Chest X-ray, PA view. Patient: 48 years old, sex F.
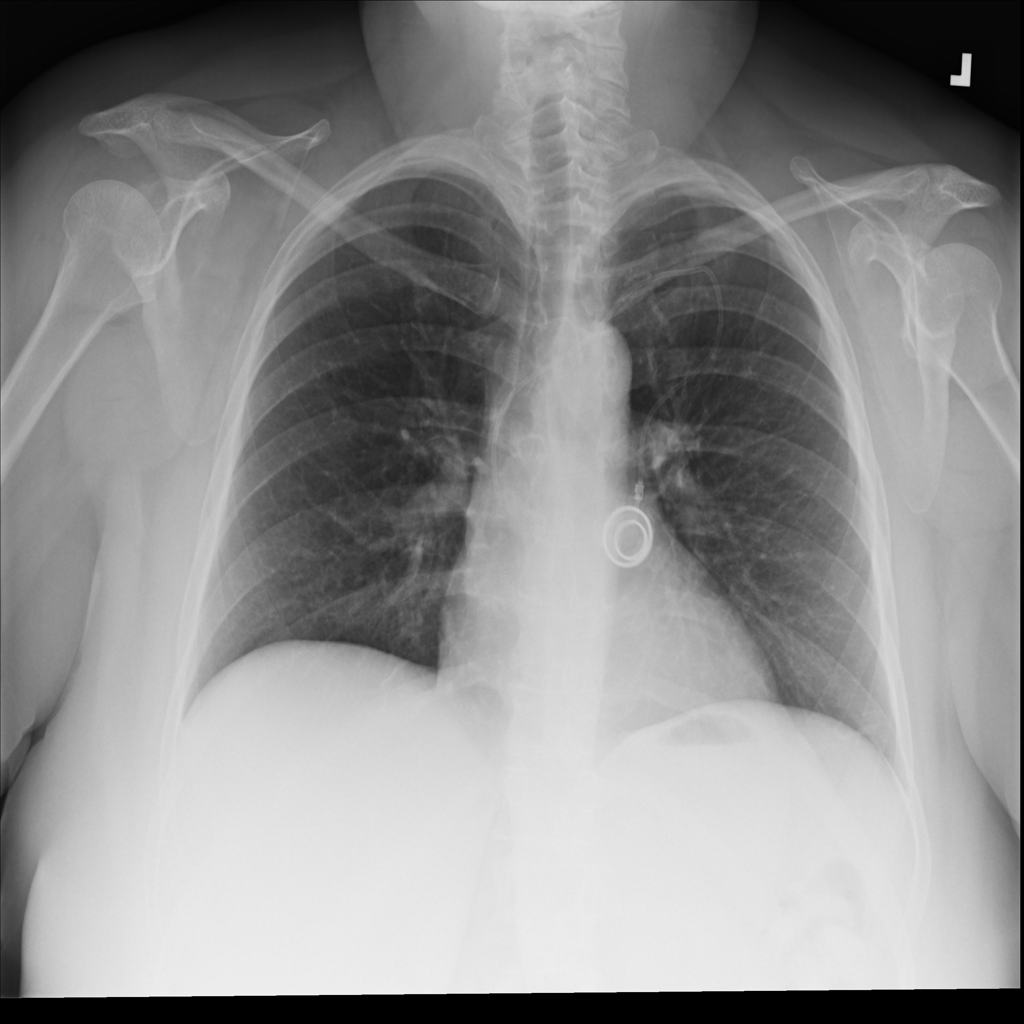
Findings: No Finding